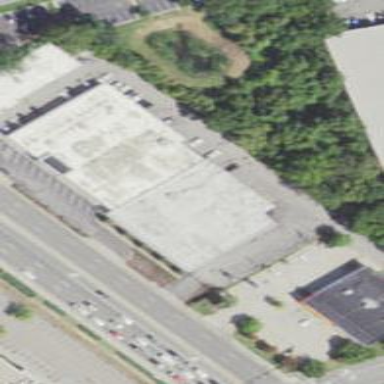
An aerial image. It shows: Building that houses furniture shop.